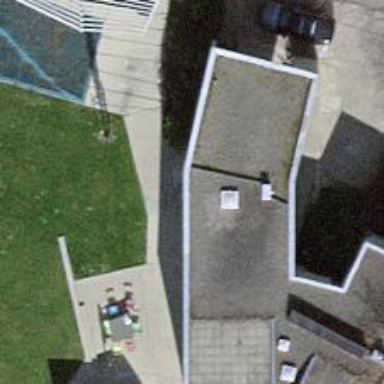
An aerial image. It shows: View of roof of building.